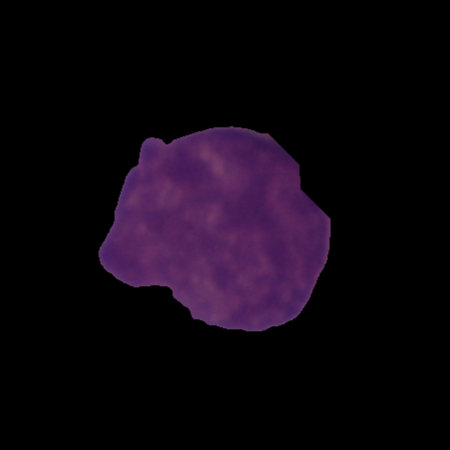
Label: cancer